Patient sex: M
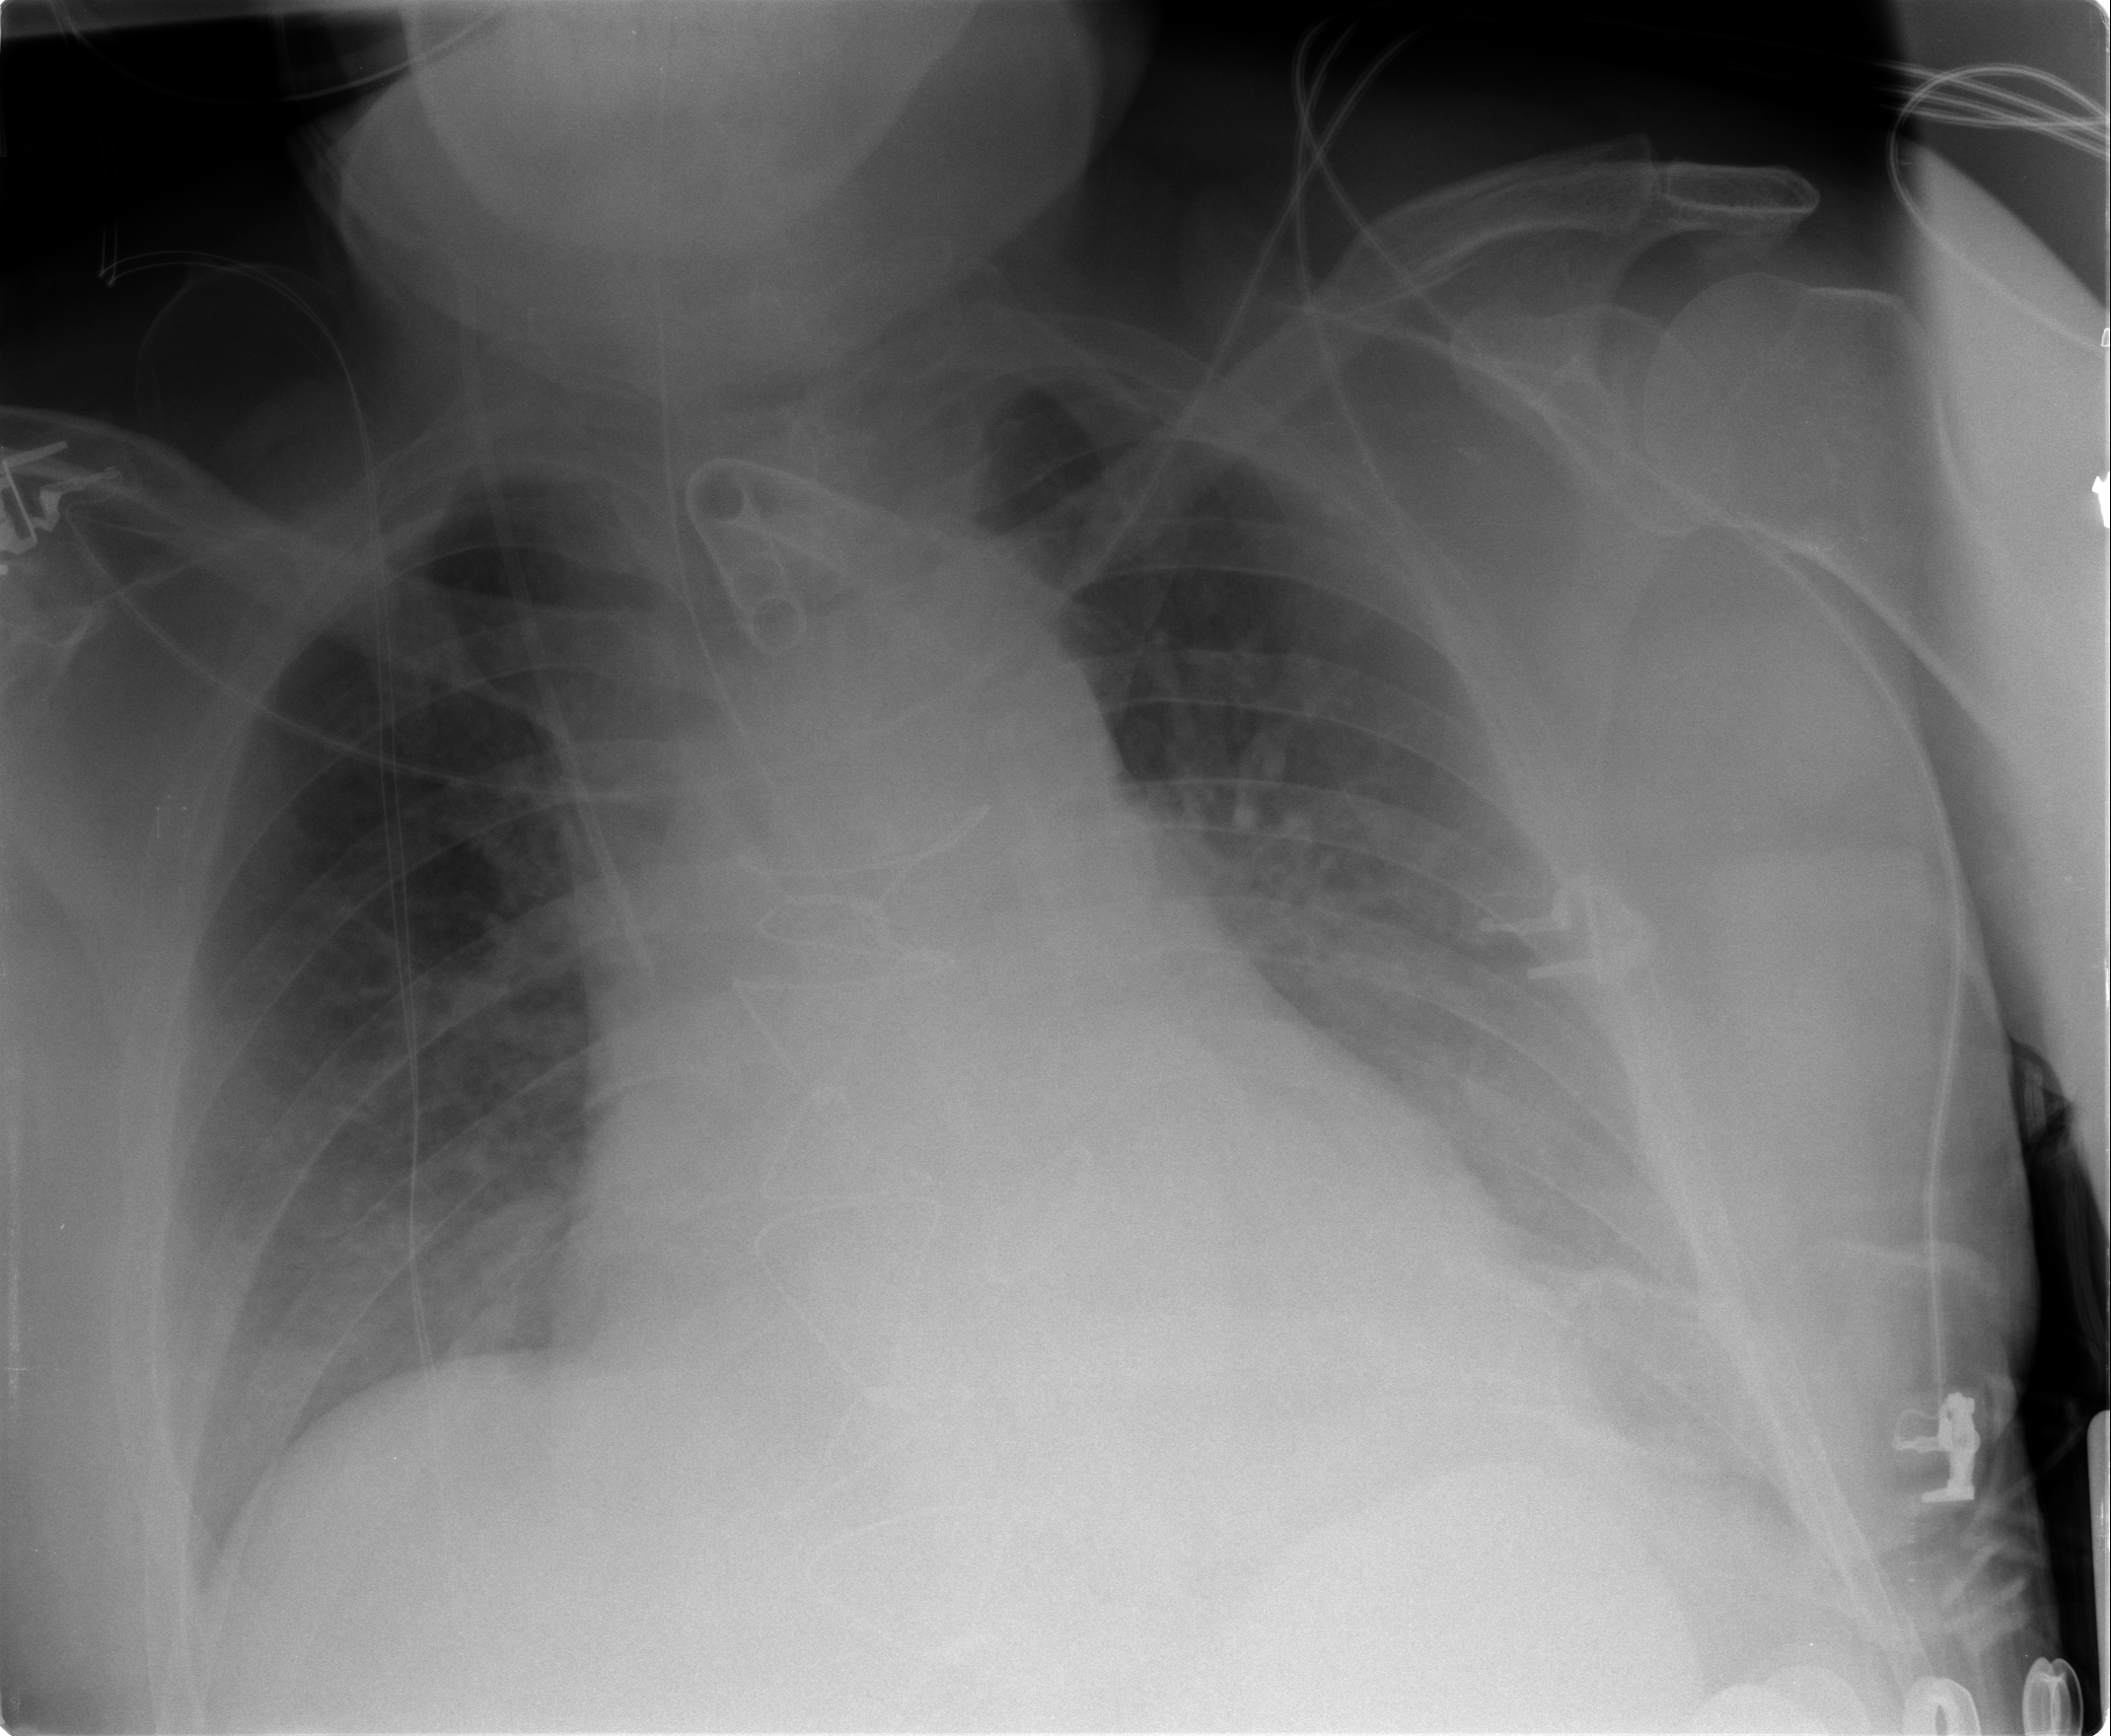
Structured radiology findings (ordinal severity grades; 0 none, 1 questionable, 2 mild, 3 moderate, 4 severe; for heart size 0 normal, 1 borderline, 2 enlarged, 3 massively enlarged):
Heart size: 2
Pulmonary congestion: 2
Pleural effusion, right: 1
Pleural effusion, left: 2
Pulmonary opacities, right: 0
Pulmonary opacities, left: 0
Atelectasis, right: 0
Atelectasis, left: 2